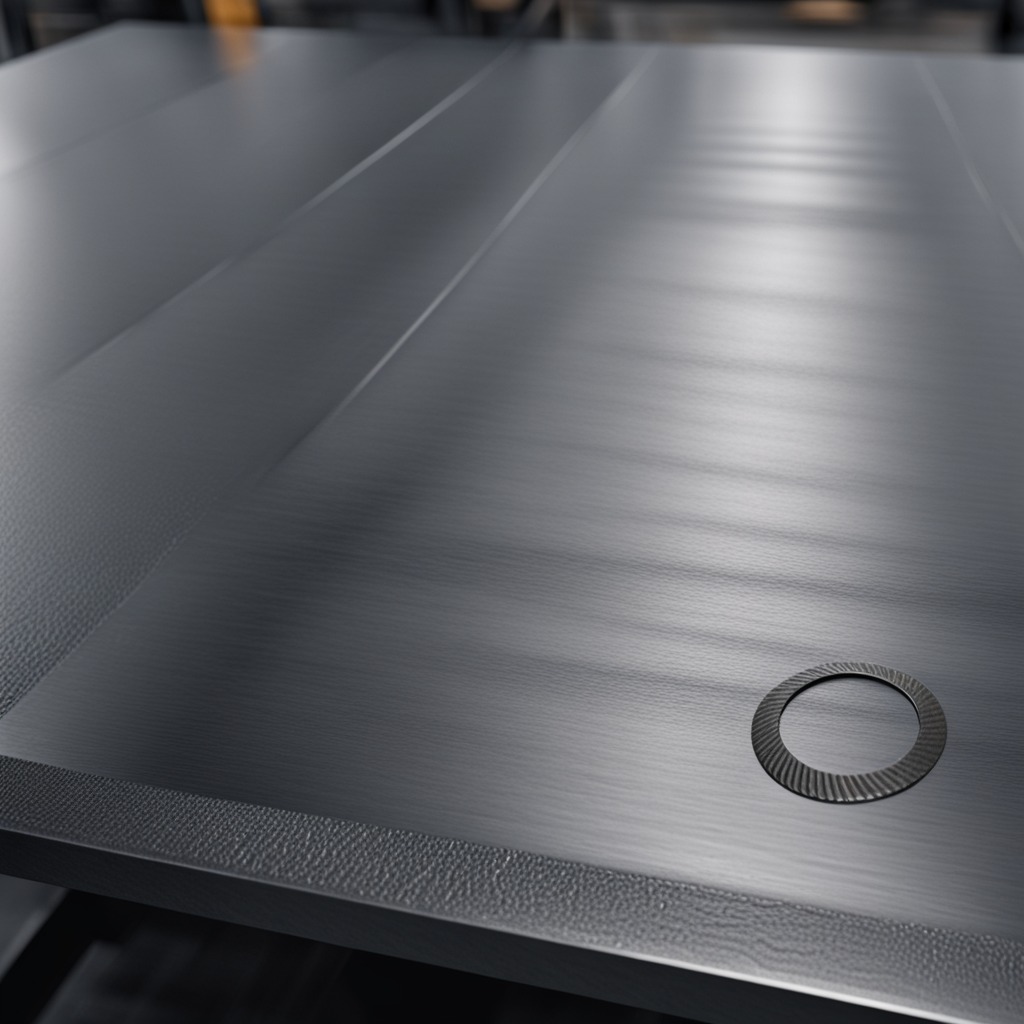
A flat metal washer lying on the cold steel table in a mining workshop gritty textures.